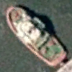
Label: civil